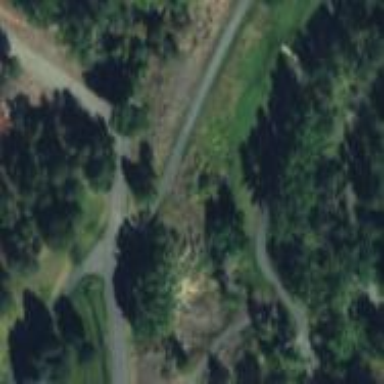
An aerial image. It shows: Area of rough grass used for golf.